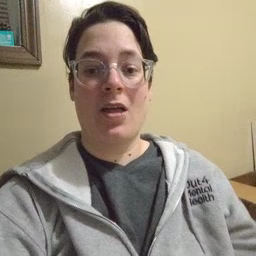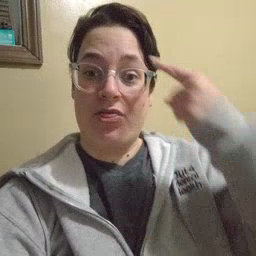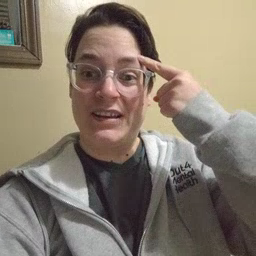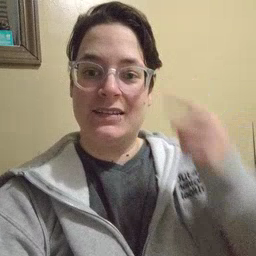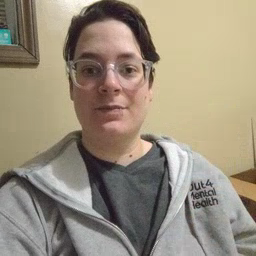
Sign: think